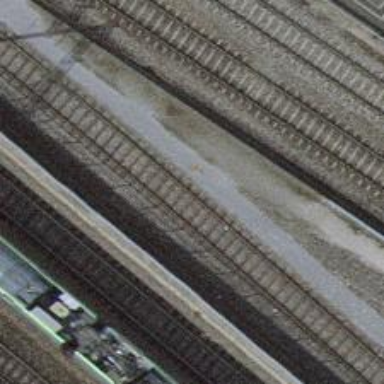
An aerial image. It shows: Abandoned railway siding with one track.